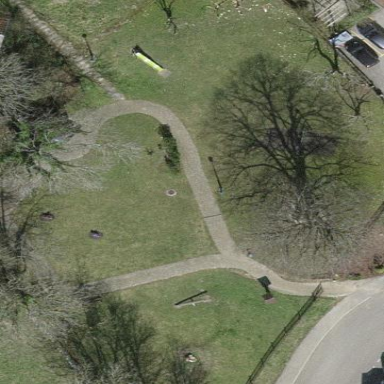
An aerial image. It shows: Recreation ground.